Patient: sex M, age 30
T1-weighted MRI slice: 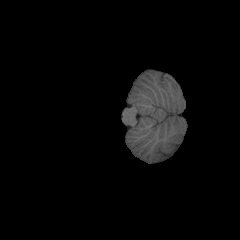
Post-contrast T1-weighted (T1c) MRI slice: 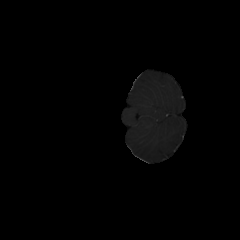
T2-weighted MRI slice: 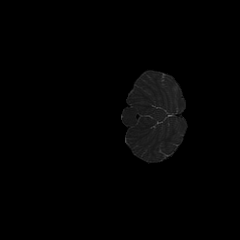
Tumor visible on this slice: no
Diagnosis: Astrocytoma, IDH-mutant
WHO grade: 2